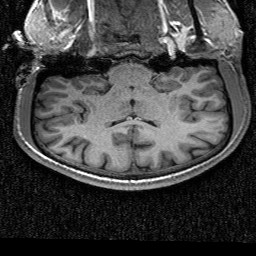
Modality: T1w
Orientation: sagittal
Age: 20
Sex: male
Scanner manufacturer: siemens
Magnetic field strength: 3 T
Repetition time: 2.53 s
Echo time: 0.00267 s